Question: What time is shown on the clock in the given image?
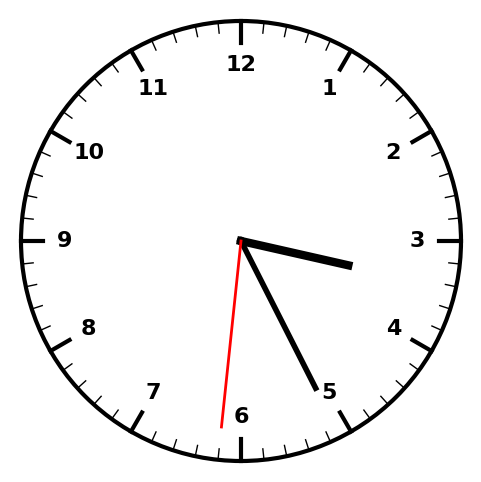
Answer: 03:25:31